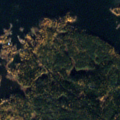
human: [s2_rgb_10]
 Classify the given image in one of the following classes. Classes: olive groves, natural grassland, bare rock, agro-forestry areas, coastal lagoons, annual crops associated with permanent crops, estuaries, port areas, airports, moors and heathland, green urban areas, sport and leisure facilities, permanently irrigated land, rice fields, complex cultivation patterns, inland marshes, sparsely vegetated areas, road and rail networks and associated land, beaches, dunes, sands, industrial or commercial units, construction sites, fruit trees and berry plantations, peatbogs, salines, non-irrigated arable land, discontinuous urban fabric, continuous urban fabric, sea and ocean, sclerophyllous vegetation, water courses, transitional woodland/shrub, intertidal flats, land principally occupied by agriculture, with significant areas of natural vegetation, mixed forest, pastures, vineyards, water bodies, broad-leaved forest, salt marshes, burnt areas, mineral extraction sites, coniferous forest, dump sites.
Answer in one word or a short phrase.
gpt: coniferous forest, mixed forest, sea and ocean